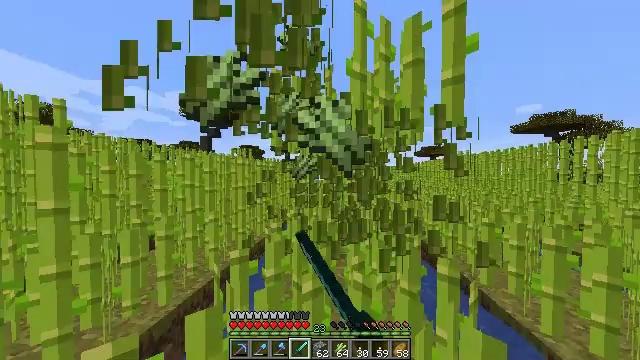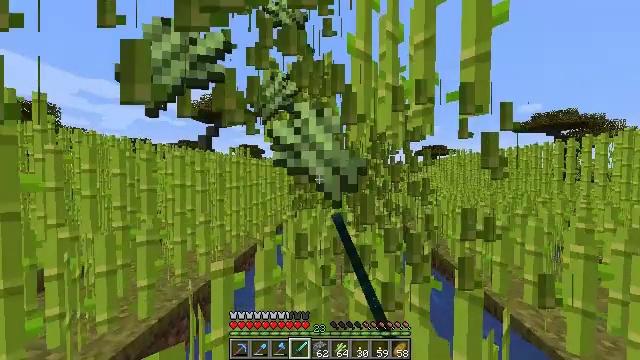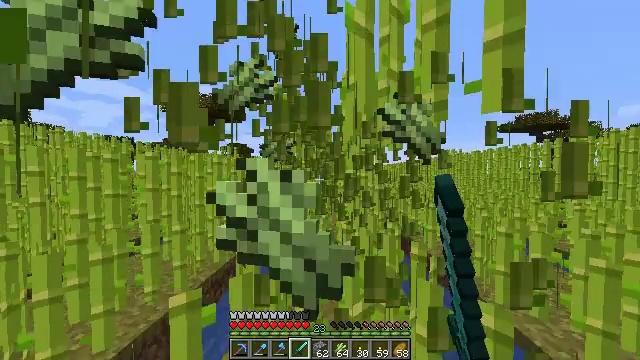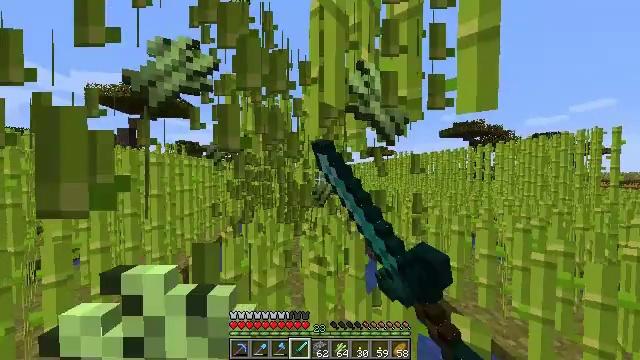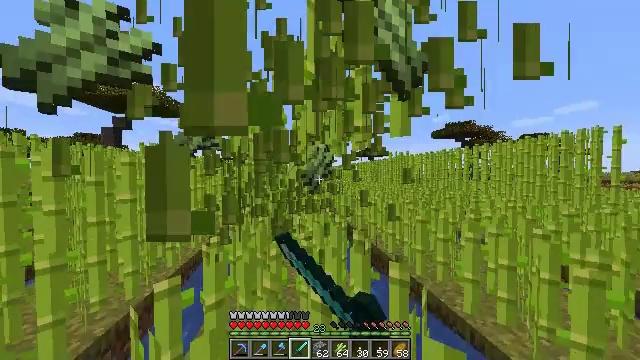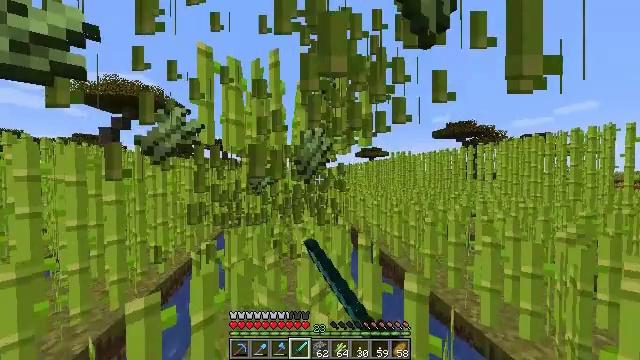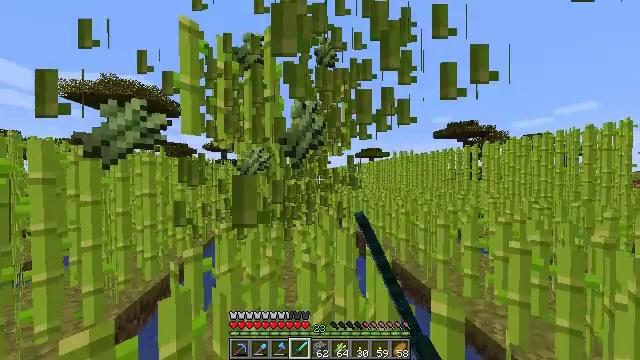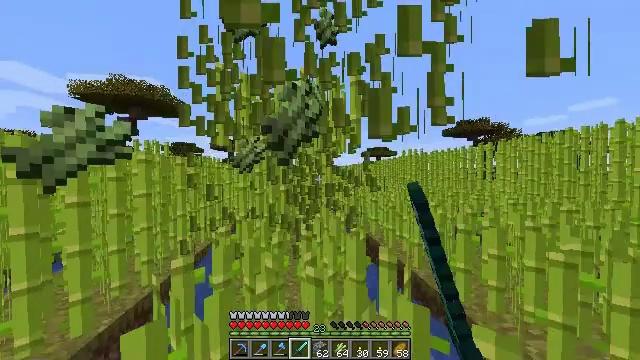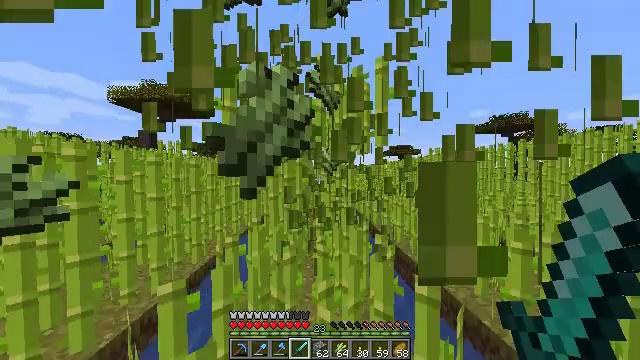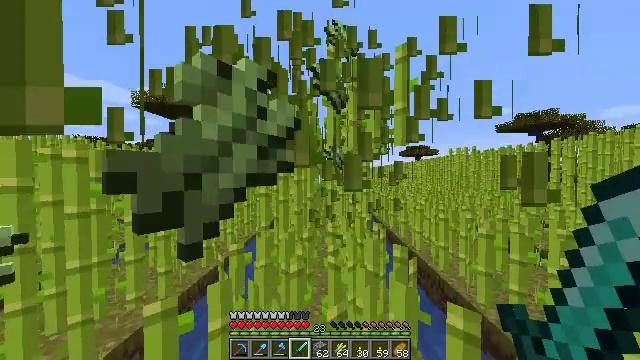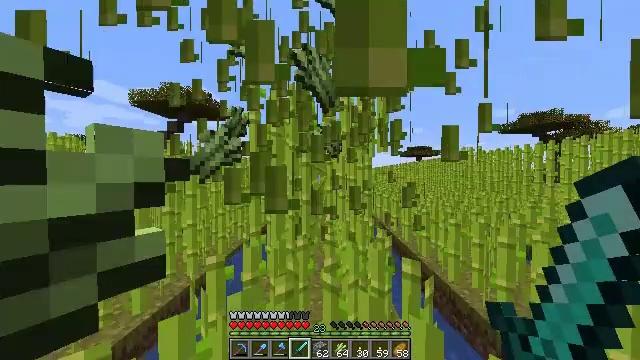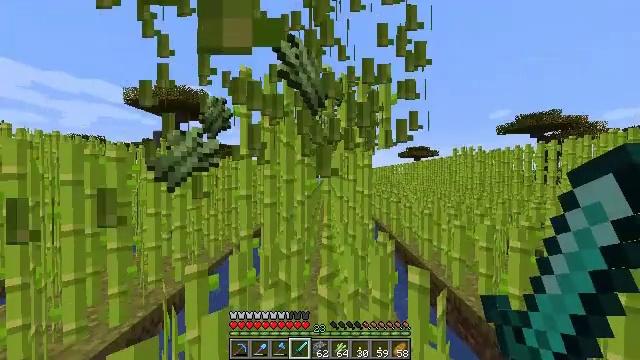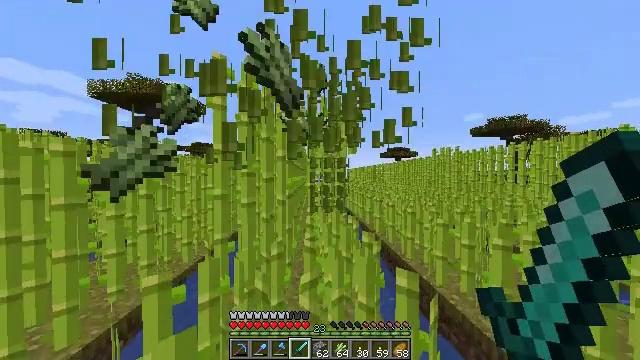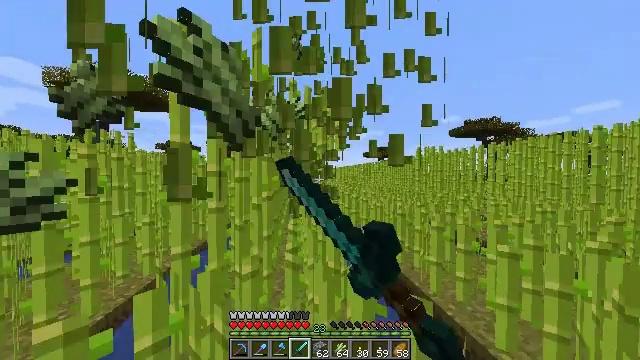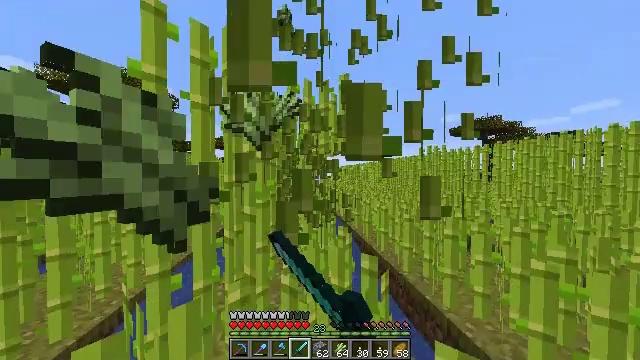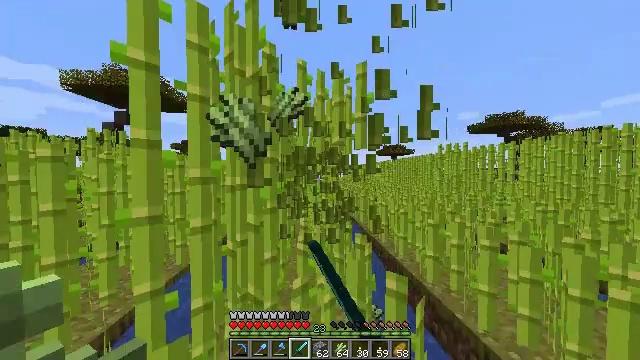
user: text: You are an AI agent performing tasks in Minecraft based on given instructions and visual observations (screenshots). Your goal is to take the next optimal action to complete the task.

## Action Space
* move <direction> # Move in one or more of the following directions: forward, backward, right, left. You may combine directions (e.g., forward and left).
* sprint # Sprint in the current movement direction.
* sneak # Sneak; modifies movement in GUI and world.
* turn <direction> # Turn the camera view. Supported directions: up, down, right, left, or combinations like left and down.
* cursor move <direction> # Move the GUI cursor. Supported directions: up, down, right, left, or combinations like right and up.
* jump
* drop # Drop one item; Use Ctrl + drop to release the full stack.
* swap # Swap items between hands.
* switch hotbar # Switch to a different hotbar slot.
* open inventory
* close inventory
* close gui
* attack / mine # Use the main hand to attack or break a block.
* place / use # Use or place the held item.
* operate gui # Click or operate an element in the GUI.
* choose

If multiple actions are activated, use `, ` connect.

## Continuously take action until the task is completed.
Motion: motion action
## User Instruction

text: Harvest sugar cane from the plant.
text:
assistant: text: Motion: move forward, sprint, attack / mine
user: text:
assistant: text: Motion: move forward, sprint, turn right, attack / mine
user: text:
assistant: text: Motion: move forward, sprint, turn right, attack / mine
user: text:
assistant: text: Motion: move forward, sprint, turn right, attack / mine
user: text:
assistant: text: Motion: move forward, sprint, attack / mine
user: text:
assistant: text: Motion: move forward, sprint, attack / mine
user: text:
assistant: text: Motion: move forward, sprint, turn left, attack / mine
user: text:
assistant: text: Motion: move forward, sprint, turn left, attack / mine
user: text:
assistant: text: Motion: move forward, sprint, turn left, attack / mine
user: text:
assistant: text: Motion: move forward, sprint, attack / mine
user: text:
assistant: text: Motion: move forward, sprint, attack / mine
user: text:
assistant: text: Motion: move forward, sprint, turn right, attack / mine
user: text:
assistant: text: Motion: move forward, sprint, turn right, attack / mine
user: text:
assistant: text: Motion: move forward, sprint, attack / mine
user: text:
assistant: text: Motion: move forward, sprint, turn left, attack / mine
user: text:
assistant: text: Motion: move forward, sprint, turn left, attack / mine
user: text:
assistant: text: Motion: move forward, sprint, turn left, attack / mine
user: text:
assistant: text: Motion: move forward, sprint, turn left, attack / mine
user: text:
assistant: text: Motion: move forward, sprint, attack / mine
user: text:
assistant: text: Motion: move forward, sprint, turn right, attack / mine
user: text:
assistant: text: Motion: move forward, sprint, turn right, attack / mine
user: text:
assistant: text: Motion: move forward, sprint, turn right, attack / mine
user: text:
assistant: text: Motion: move forward, sprint, attack / mine
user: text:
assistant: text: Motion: move forward, sprint, attack / mine
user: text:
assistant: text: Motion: move forward, sprint, turn left, attack / mine
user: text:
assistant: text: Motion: move forward, sprint, turn left and down, attack / mine
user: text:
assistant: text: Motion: move forward, sprint, turn left, attack / mine
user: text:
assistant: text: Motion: move forward, sprint, attack / mine
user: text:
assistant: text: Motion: move forward, sprint, attack / mine
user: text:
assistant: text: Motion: move forward, sprint, turn right, attack / mine